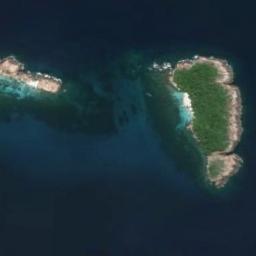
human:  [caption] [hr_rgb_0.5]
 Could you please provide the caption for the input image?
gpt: The island on the left is smaller than the island on the right .

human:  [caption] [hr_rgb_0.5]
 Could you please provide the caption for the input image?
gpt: There are large and small irregular shaped islands on the blue sea, And the big islands have green vegetation .

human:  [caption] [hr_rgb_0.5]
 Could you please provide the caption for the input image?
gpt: The two islands with a reef are surrounded by deep blue waters .

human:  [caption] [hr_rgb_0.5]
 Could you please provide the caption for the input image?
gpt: The islands are not large .

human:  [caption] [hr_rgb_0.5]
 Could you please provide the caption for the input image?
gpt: There are a green island and a brown island on a blue sea .